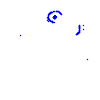
Particle: pion